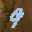
Label: 9